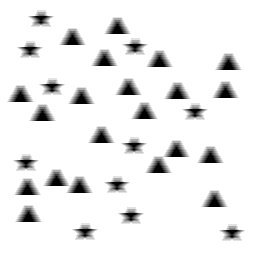
Squares: 0
Triangles: 21
Stars: 11
Total shapes: 32